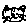
Label: cat